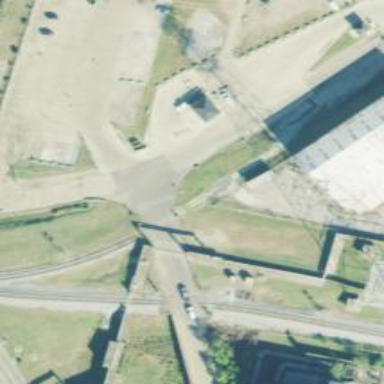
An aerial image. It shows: Lock gate on waterway.